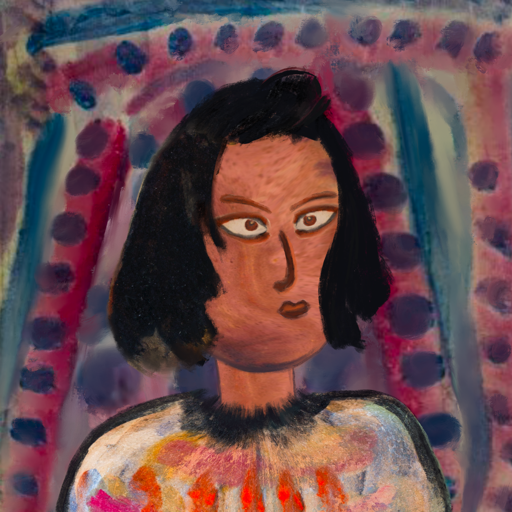
Background: HillGirl, Head And Neck Side: Mother_And_Son_Mother, Face Side: Roy_Bahadur, Bust: Childish, Hair Side: Mosgoul, Head Accessory: Blank, Second Necklace: Blank, Necklace: Blank, Baby: Blank